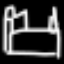
Label: bed